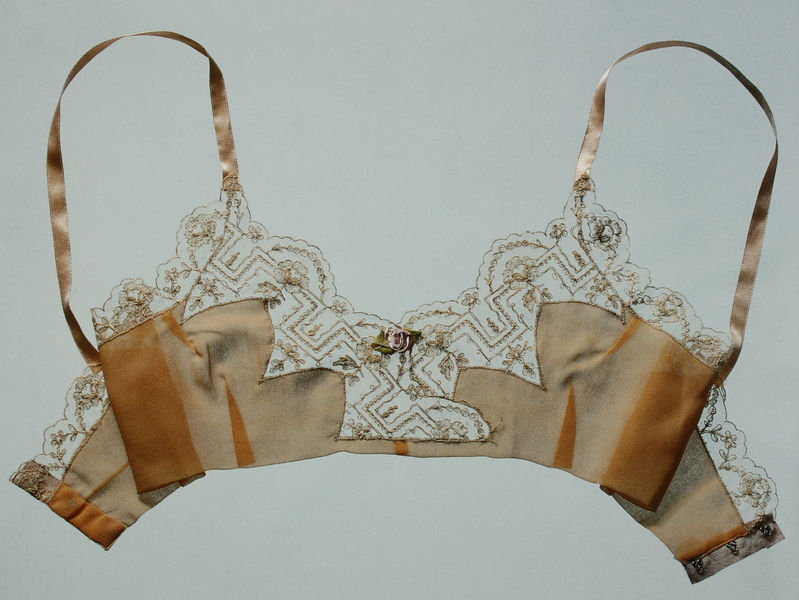
Titel: Büstenhalter
Standort: Kyoto (Japan)
Institution: Kyoto Costume Institute
Schlagwörter: blau, ocker, ausschnitt, blume, blumen, braun, licht, orange, weiss, rose, rosen, beige, mode, muster, schleife, falten, silber, spitze, bestickt, gold, stickerei, stoff, brosche, seide, rund, mieder, modern, bordüre, glanz, floral, glatt, rüschen, transparent, naht, satin, foto, fotografie, photographie, haken, eckig, linie, bustier, oberteil, durchsichtig, verschluß, körbchen, röschen, bänder, filigran, textil, applikation, träger, design, bügel, taft, asymmetrie, schneiderei, asymmetrisch, nähte, keile, böume, einsatz, dessous, schließen, ösen, besickt, abnäher, haute couture, ziernaht, büstenhalter, einlage, couture, dessin, textildesign, busenträger, dessou, halen, häkchen